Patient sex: M
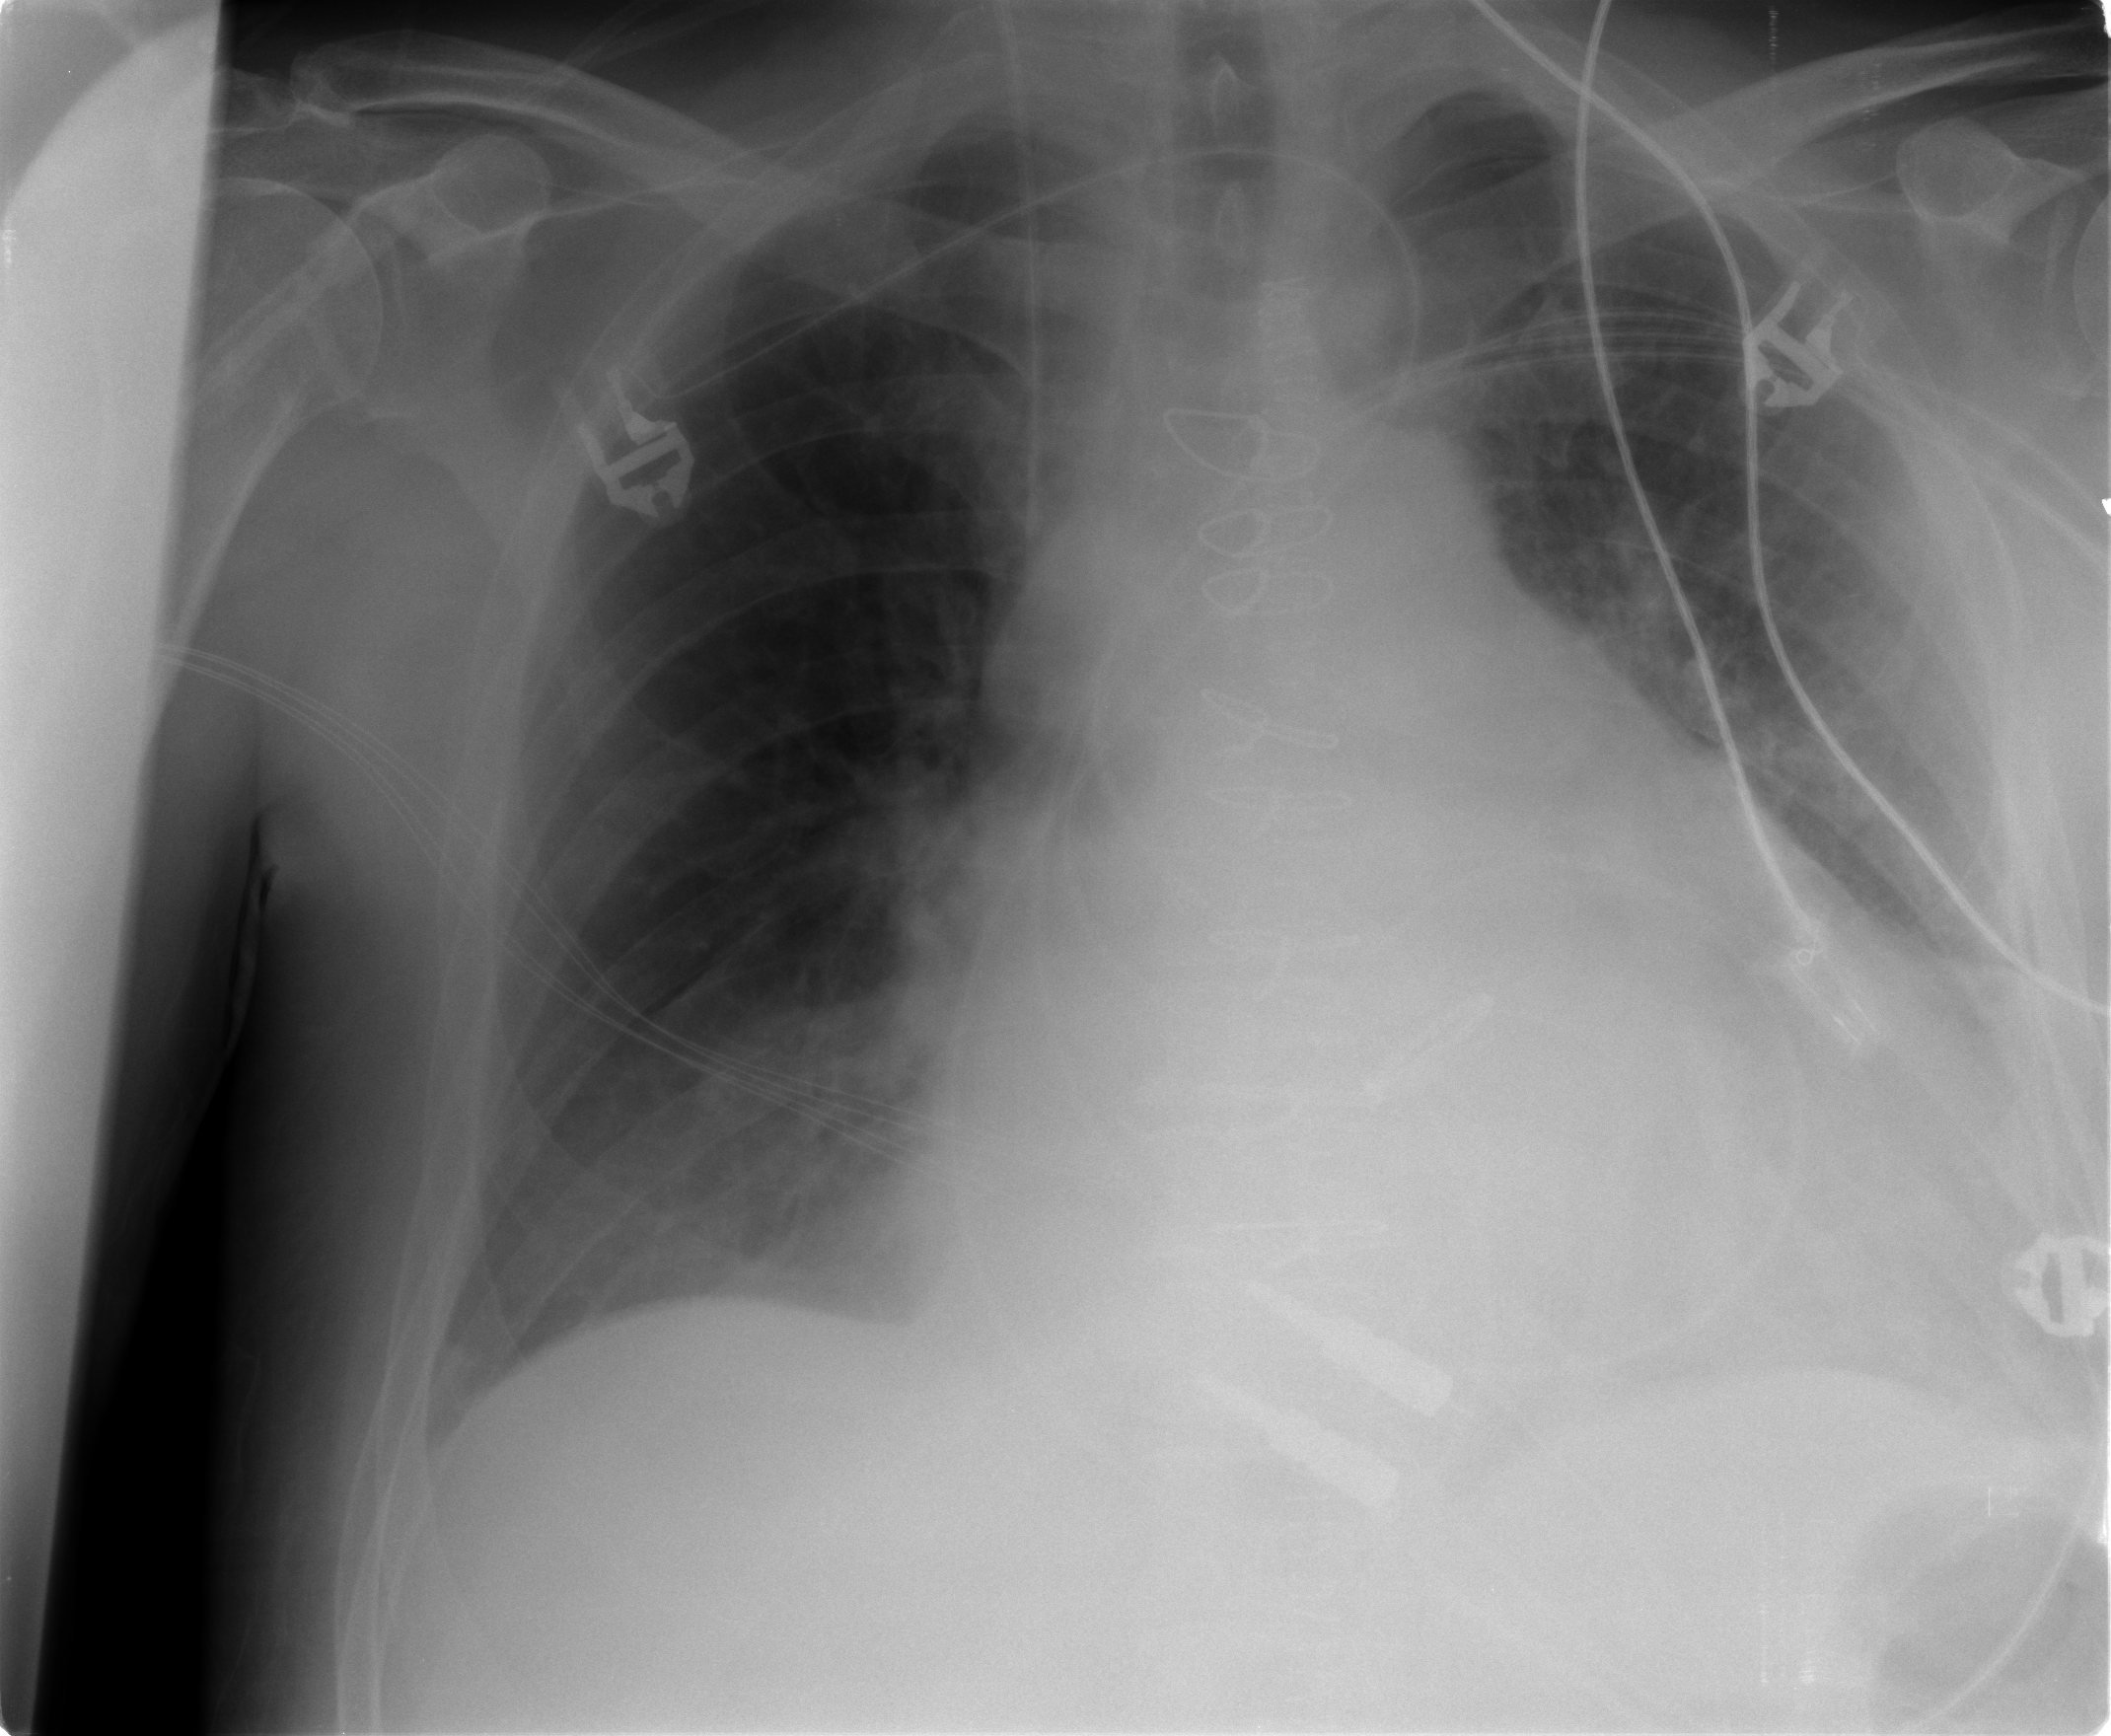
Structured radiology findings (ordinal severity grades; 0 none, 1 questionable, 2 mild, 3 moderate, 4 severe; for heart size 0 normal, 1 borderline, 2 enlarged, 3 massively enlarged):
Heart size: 3
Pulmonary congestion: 2
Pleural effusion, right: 0
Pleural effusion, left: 0
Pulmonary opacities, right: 0
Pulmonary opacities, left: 0
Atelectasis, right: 2
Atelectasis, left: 2